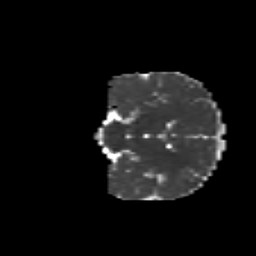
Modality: MD
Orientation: coronal
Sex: female
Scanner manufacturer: siemens
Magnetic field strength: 3 T
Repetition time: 5 s
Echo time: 0.071 s